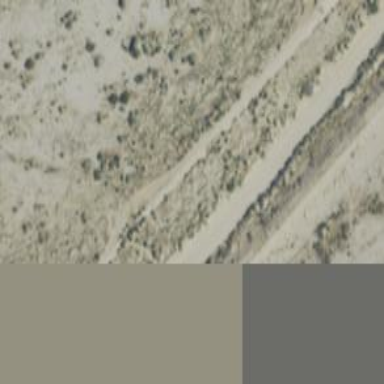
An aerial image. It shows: Track with grade 1 quality.